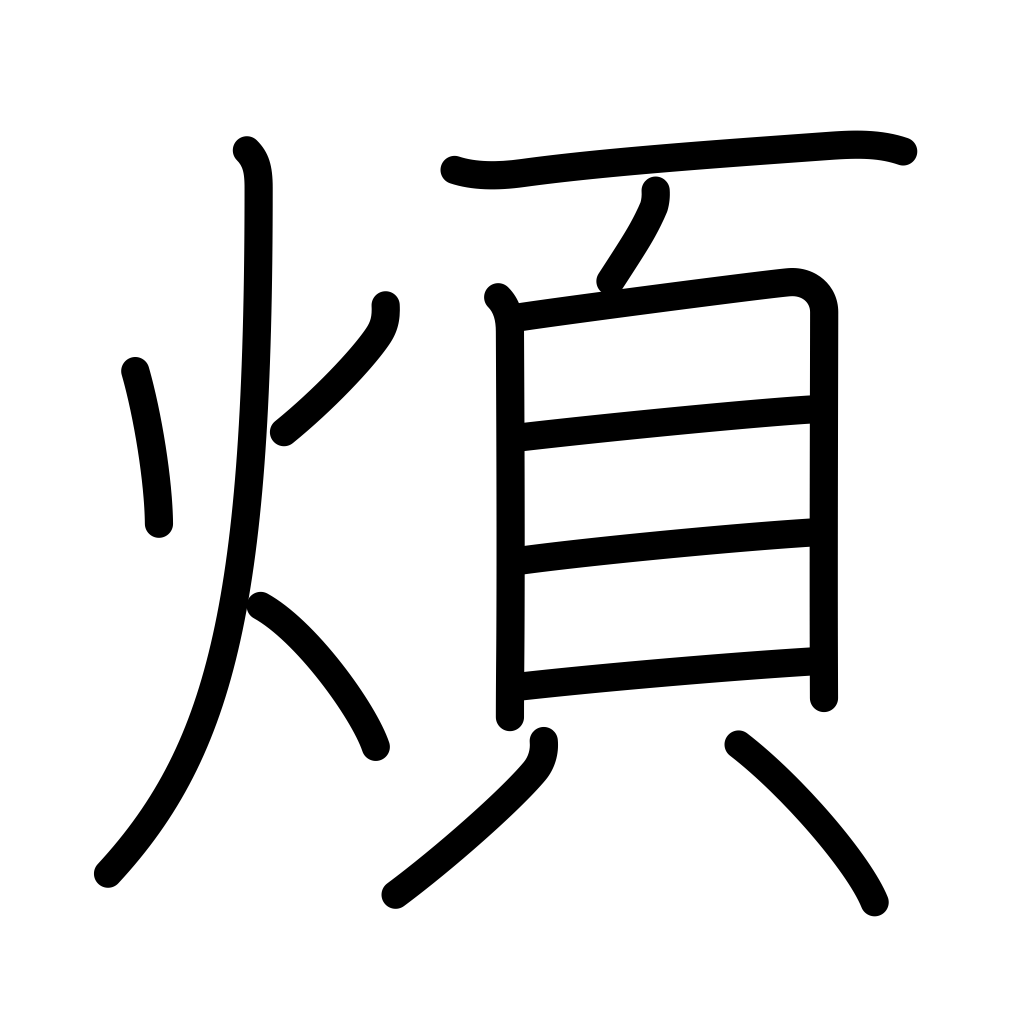
Meaning: anxiety, trouble, worry, pain, ill, annoy, nuisance, irksome